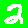
Digit: 2